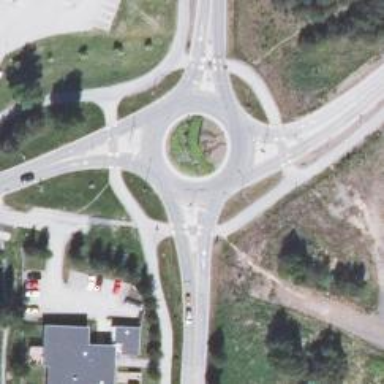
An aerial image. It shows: Secondary road with asphalt surface leading to roundabout.